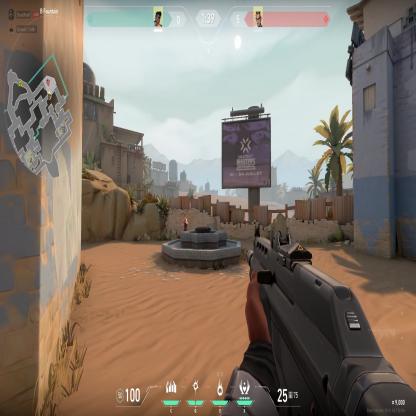
Label: enemy